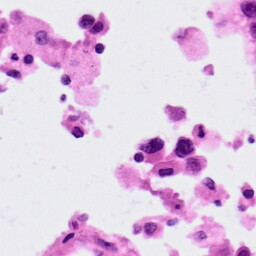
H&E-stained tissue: Lung